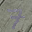
Label: 7